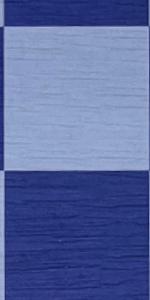
Label: Empty